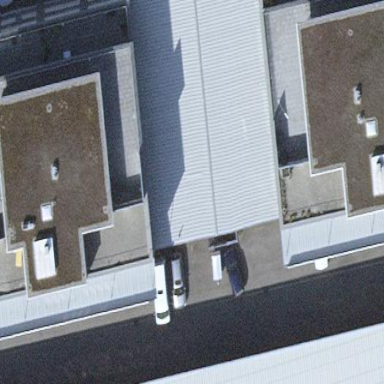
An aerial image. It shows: Industrial building.